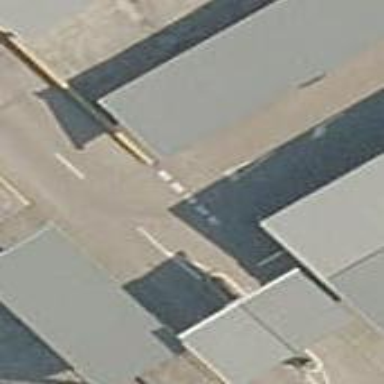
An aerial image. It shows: Asphalt parking aisle road.